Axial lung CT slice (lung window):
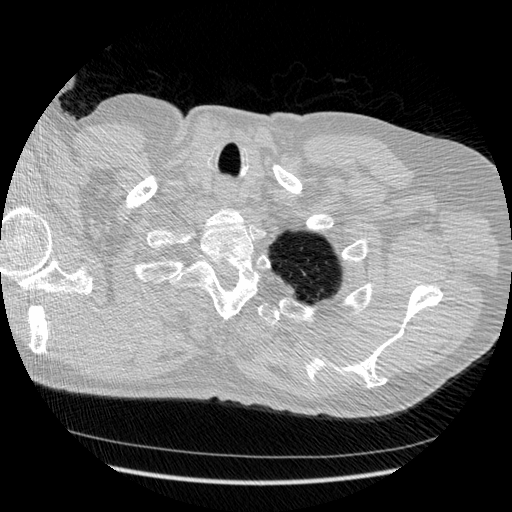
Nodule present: no